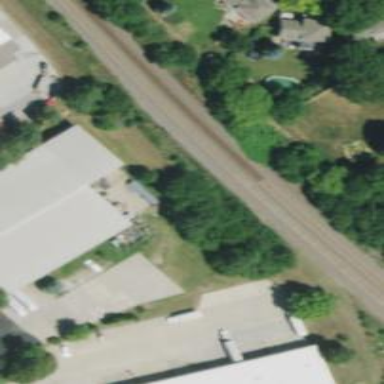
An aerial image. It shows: Railway track.